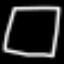
Label: square